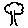
Label: tree